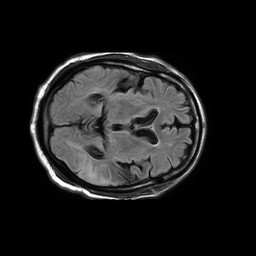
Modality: FLAIR
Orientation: axial
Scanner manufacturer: philips
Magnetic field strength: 1.5 T
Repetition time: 10 s
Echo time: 0.11 s